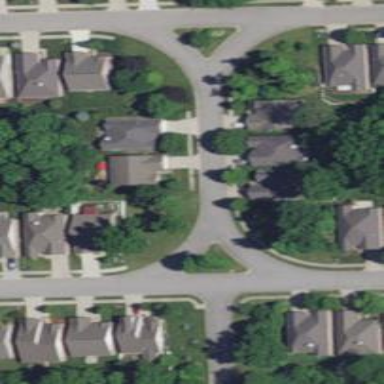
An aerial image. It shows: Residential road.